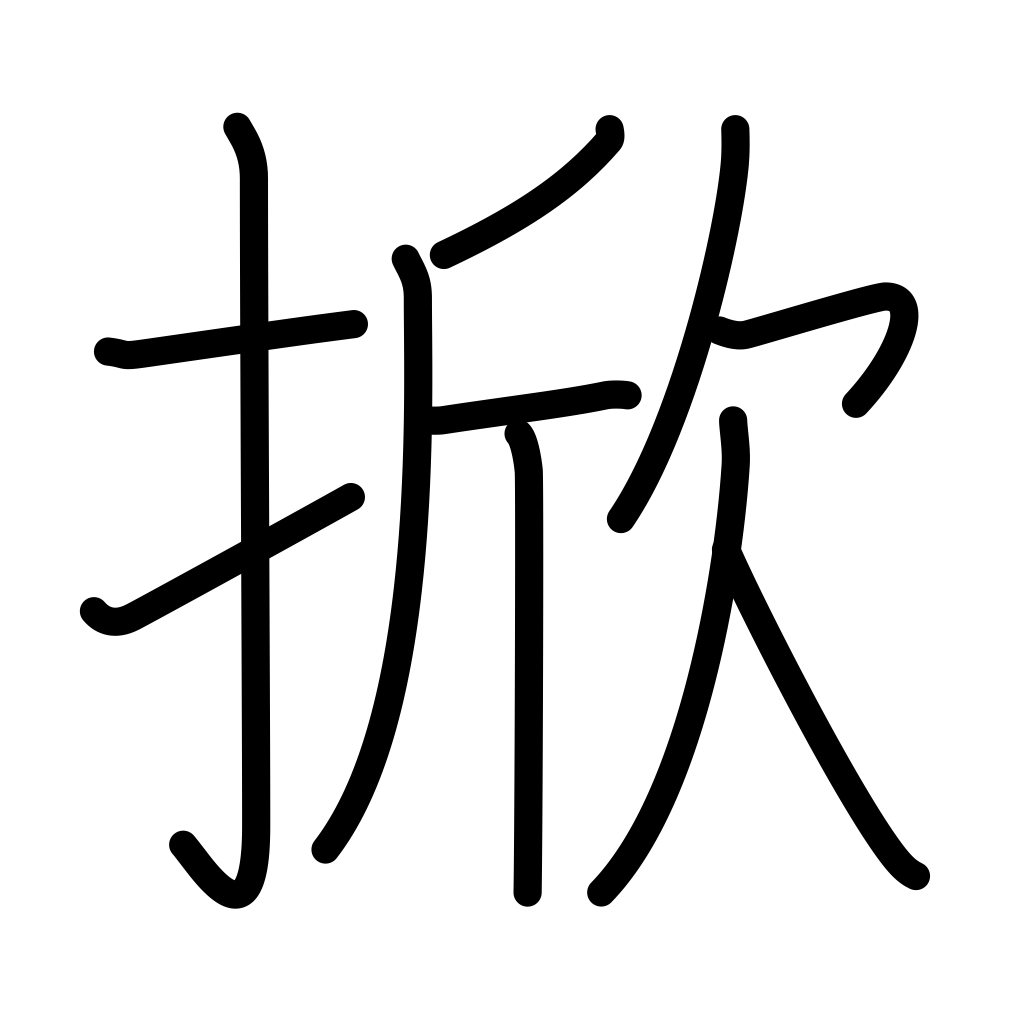
Meaning: raise, hoist